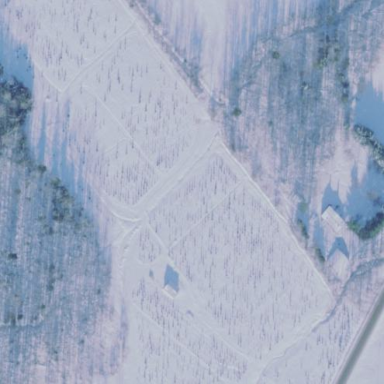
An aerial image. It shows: Plant nursery specializing in growing Christmas trees.